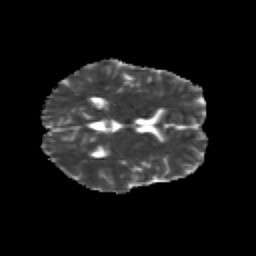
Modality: MD
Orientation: axial
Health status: healthy
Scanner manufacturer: siemens
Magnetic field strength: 3 T
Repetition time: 12 s
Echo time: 0.092 s